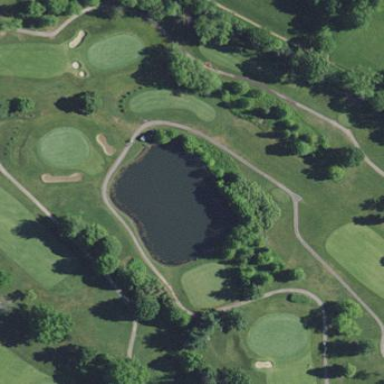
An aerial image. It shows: Water hazard on golf course. The hazard is natural water feature.